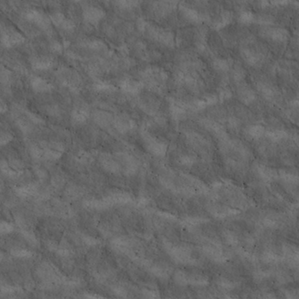
Label: non_frost